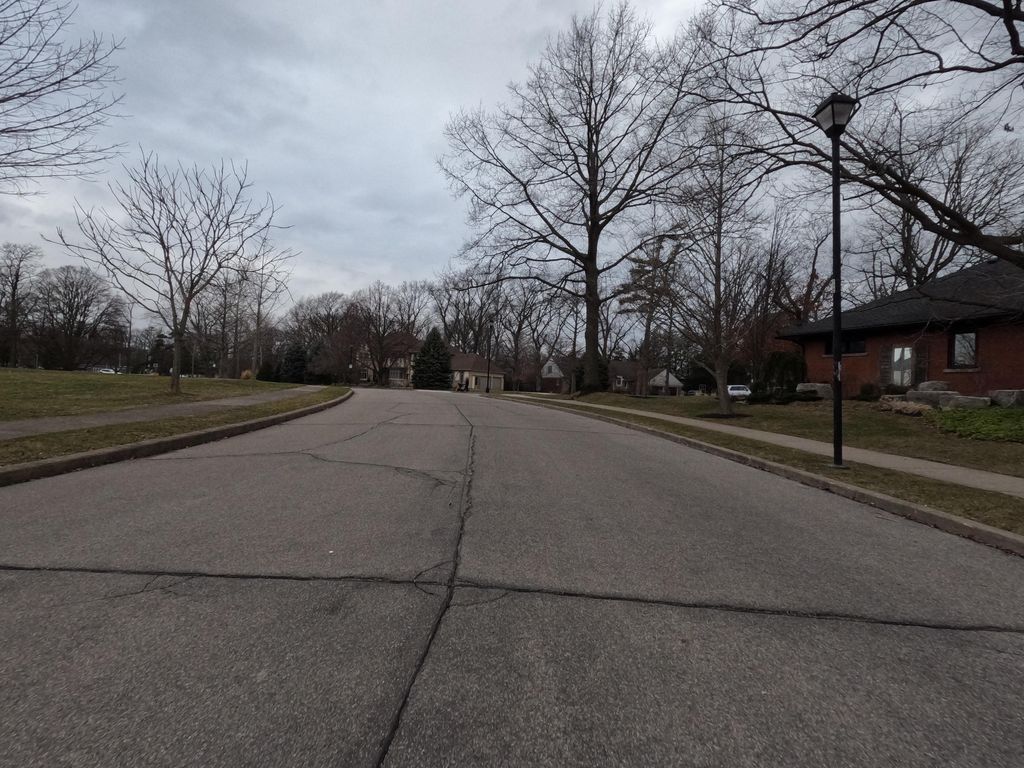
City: hamilton